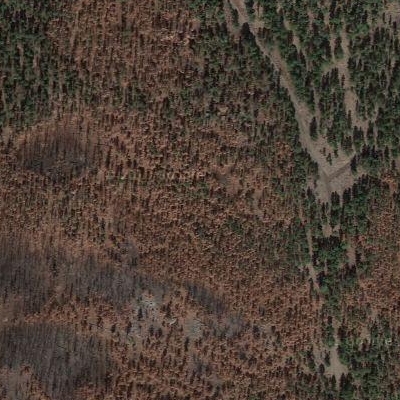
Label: eForest